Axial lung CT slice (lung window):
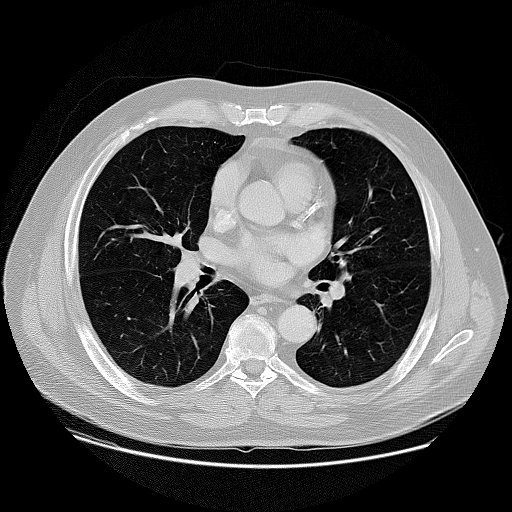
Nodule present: no